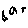
Label: car